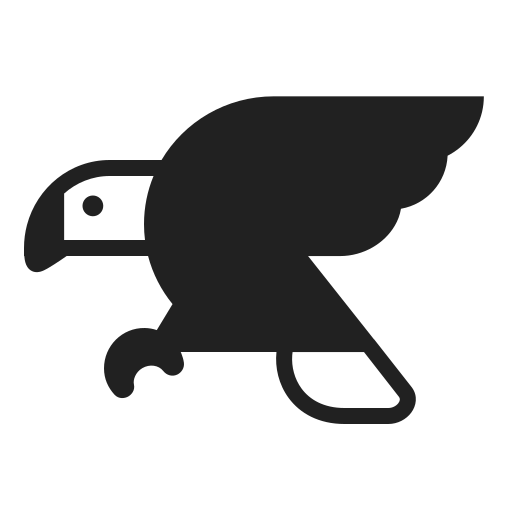
eagle high contrast